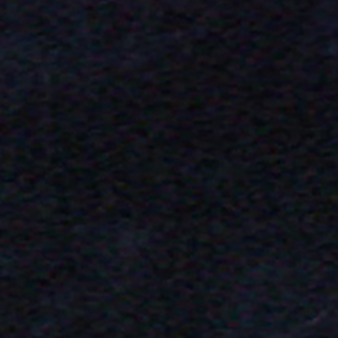
Label: other